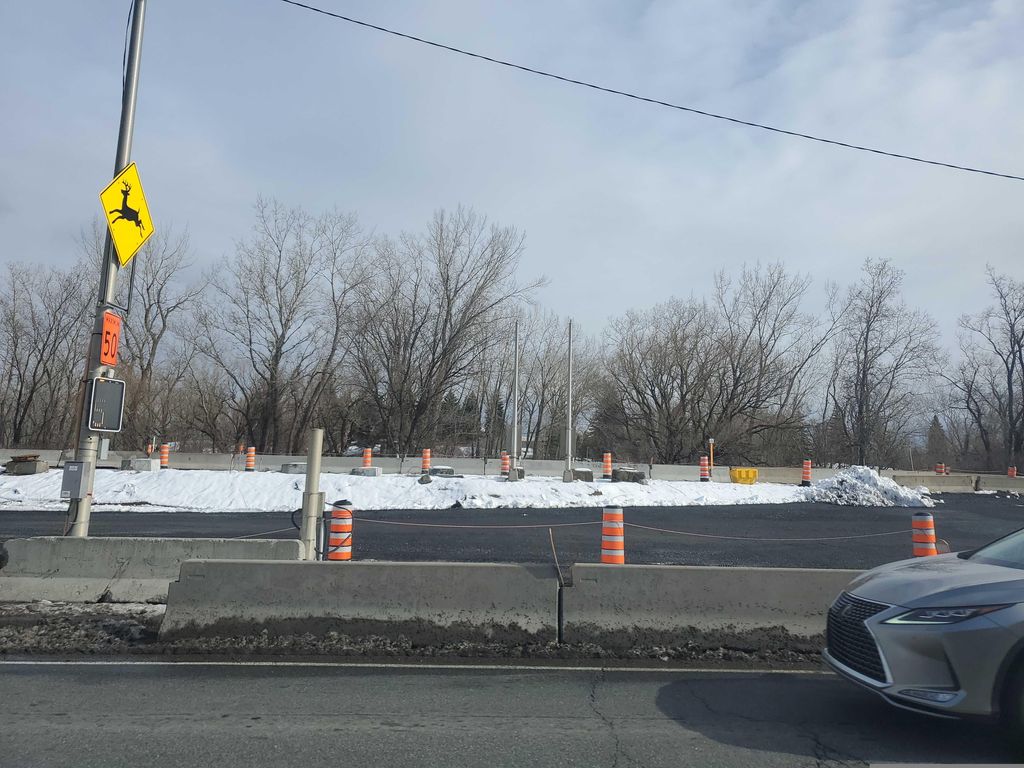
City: montreal